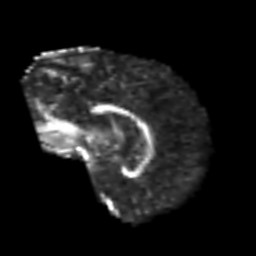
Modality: FA
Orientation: sagittal
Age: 50
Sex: male
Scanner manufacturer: siemens
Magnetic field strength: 3 T
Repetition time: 6.1 s
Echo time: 0.101 s